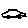
Label: car